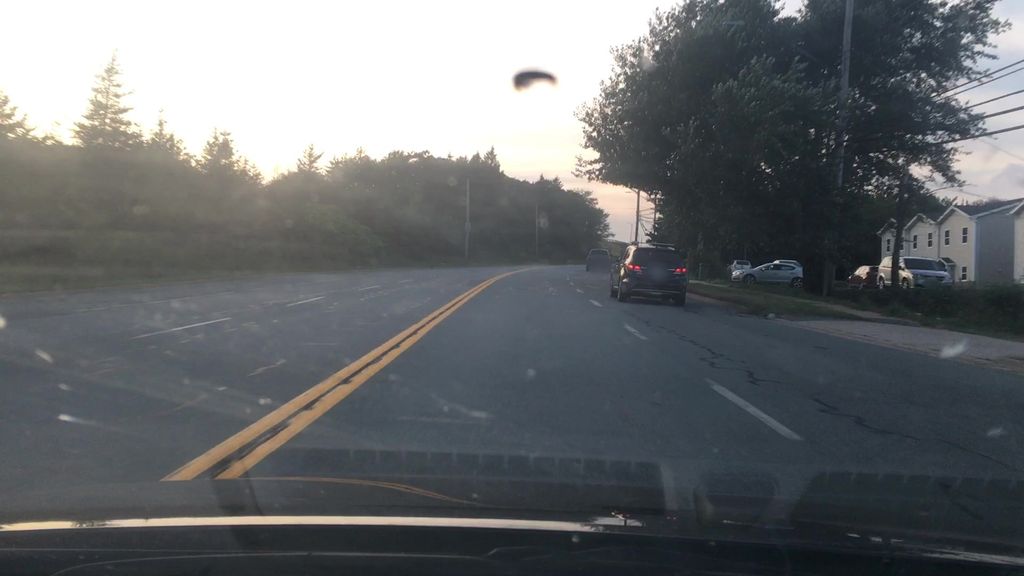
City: halifax